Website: apple-inc
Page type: cart
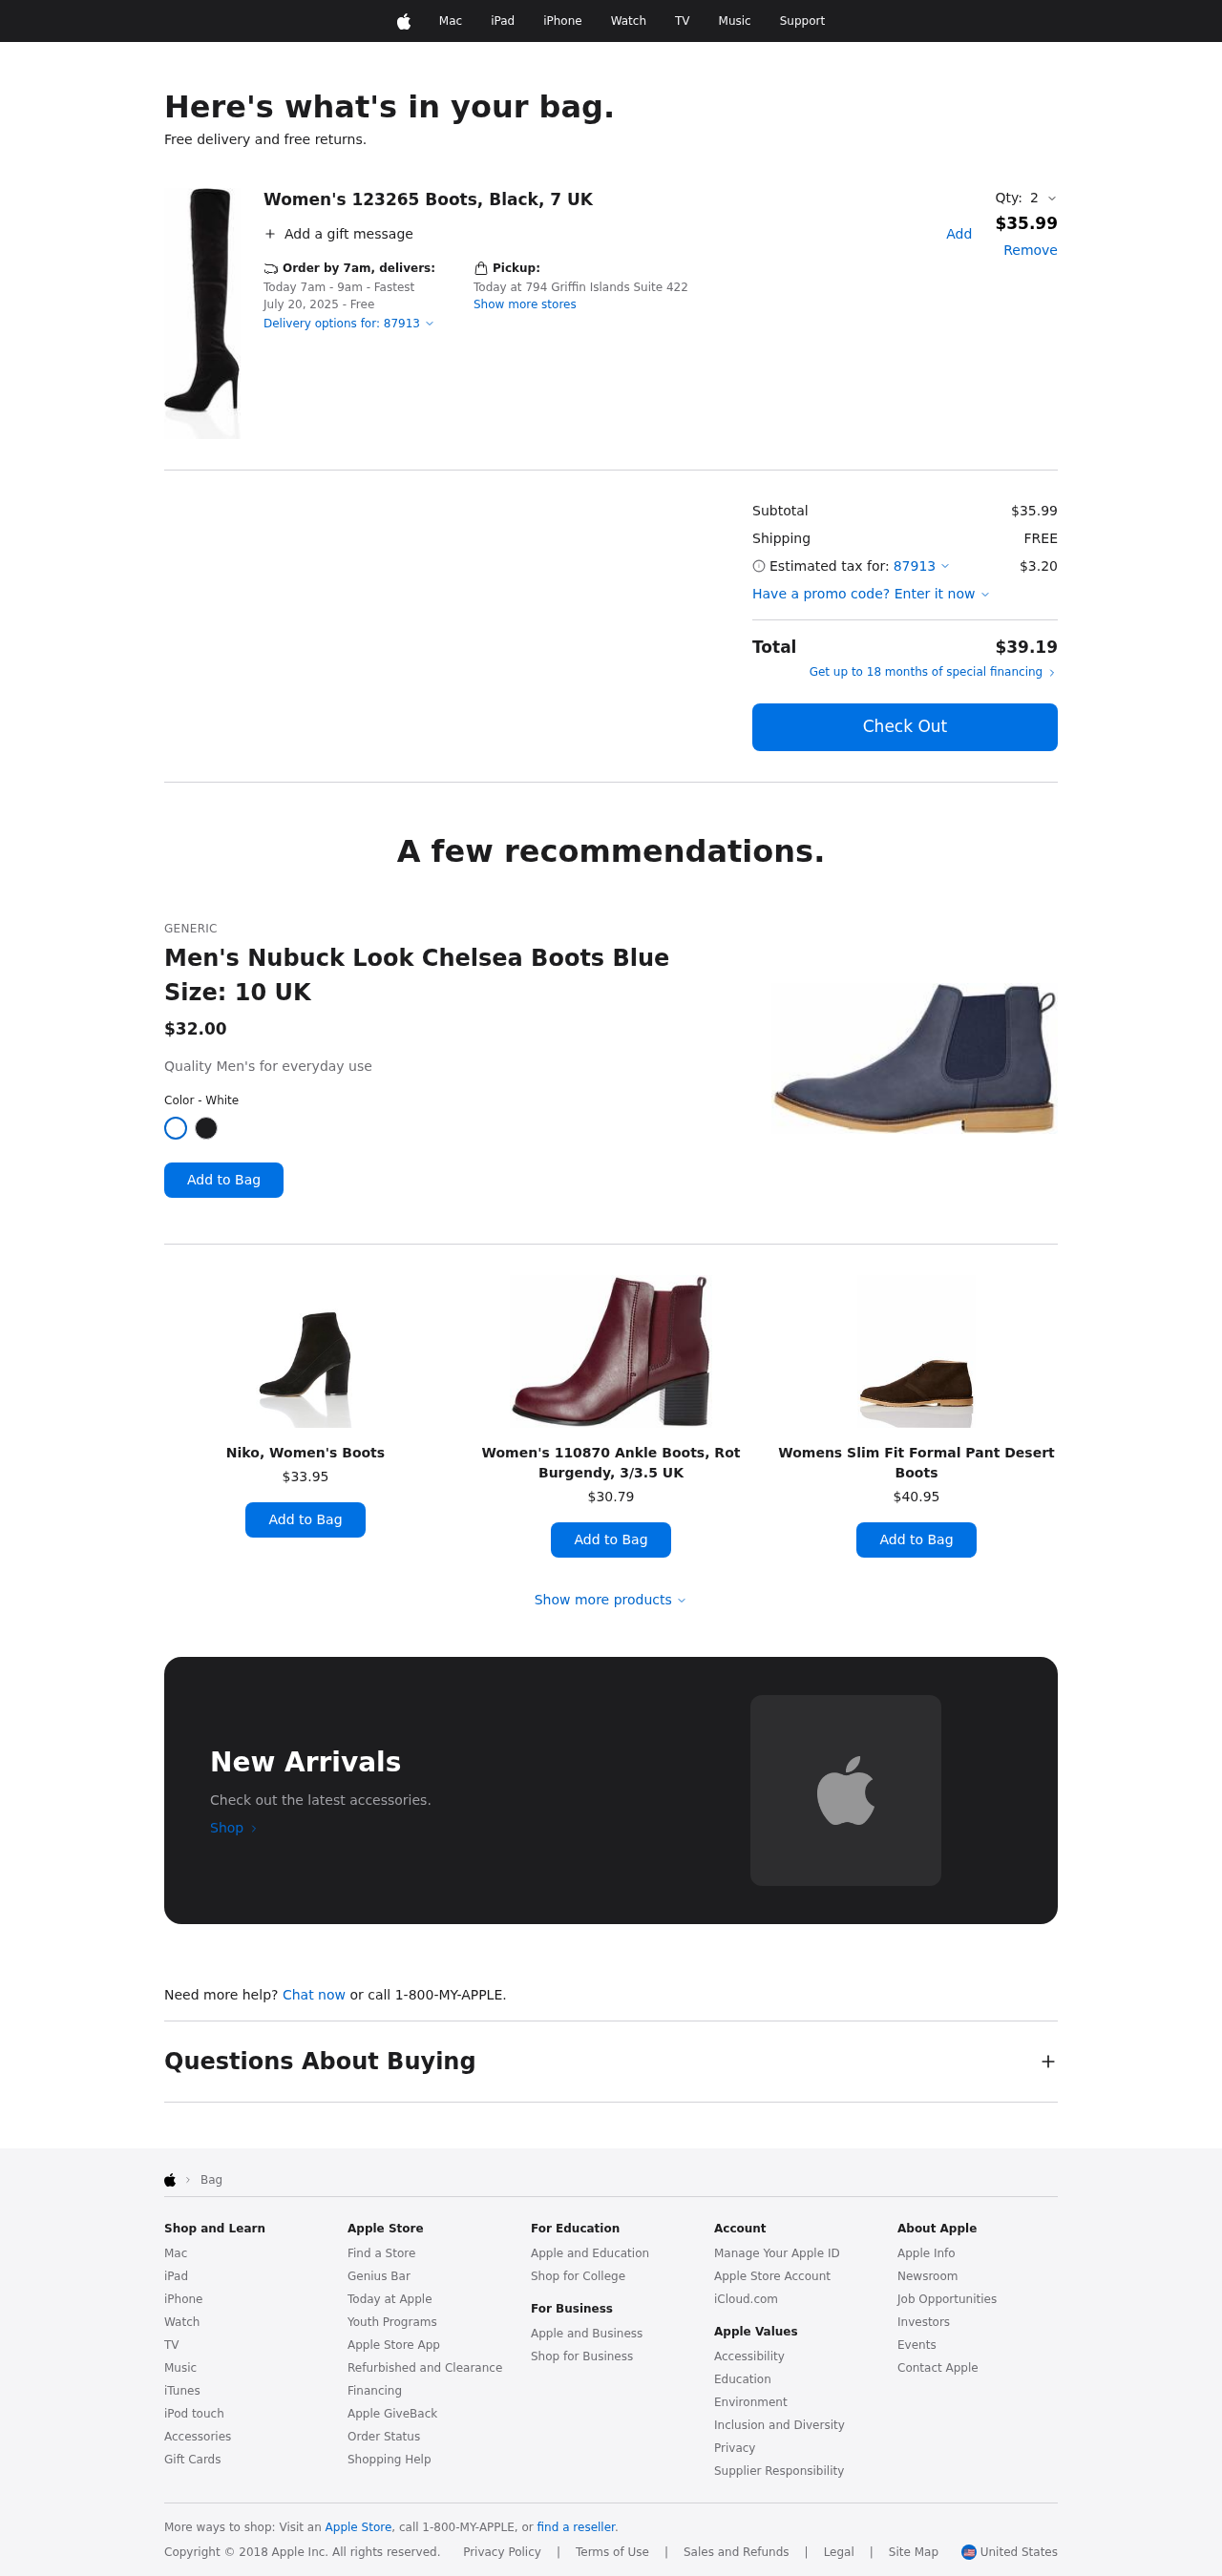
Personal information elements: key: PII_LOCATION1_STREET
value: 794 Griffin Islands Suite 422
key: PII_POSTCODE
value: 87913
Product elements: key: PRODUCT1_NAME
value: Women's 123265 Boots, Black, 7 UK
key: PRODUCT1_PRICE
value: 35.99
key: PRODUCT1_QUANTITY
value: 2
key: PRODUCT2_BRAND
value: Generic
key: PRODUCT2_DESC
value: Quality Men's for everyday use
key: PRODUCT2_NAME
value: Men's Nubuck Look Chelsea Boots Blue Size: 10 UK
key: PRODUCT2_PRICE
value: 32
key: PRODUCT3_NAME
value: Niko, Women's Boots
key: PRODUCT3_PRICE
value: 33.95
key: PRODUCT4_NAME
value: Women's 110870 Ankle Boots, Rot Burgendy, 3/3.5 UK
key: PRODUCT4_PRICE
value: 30.79
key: PRODUCT5_NAME
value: Womens Slim Fit Formal Pant Desert Boots
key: PRODUCT5_PRICE
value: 40.95
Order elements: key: ORDER_SHIPPING_DATE
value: Today 7am - 9am
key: ORDER_DELIVERY_DATE
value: July 20, 2025
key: ORDER_SUBTOTAL
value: $35.99
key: ORDER_SHIPPING_COST
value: FREE
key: ORDER_TAX
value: $3.20
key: ORDER_TOTAL
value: $39.19